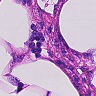
Metastatic tissue present: no